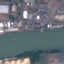
Land use / land cover class: River